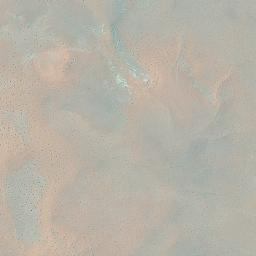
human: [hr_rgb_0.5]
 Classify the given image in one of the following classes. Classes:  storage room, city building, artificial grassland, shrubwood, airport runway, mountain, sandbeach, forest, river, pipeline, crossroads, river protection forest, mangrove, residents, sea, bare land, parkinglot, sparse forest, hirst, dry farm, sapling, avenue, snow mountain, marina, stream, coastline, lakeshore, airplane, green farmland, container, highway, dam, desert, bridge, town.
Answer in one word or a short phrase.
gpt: desert